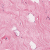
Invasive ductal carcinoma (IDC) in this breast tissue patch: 0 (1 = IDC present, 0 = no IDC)